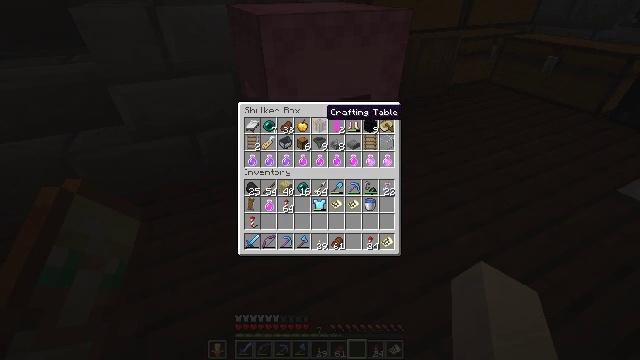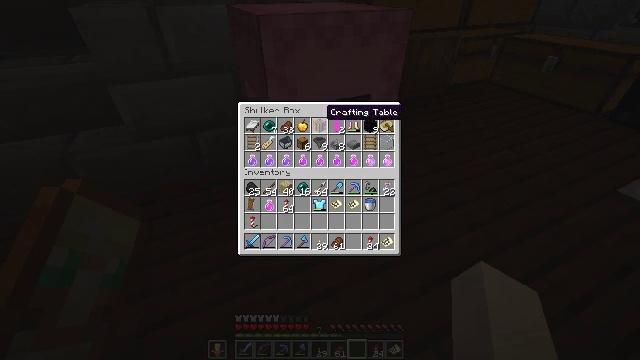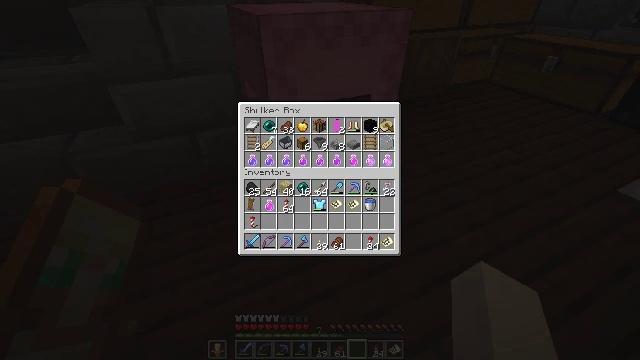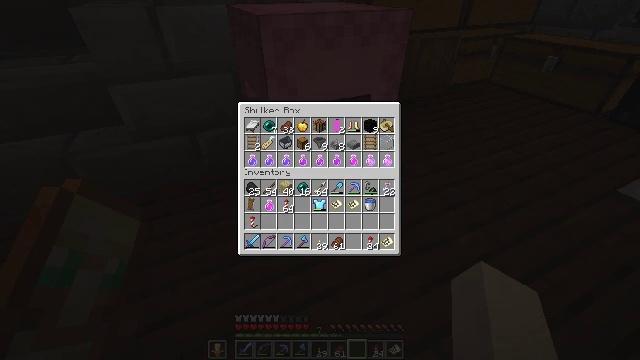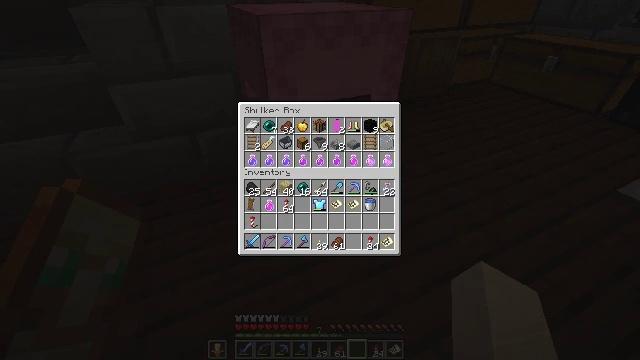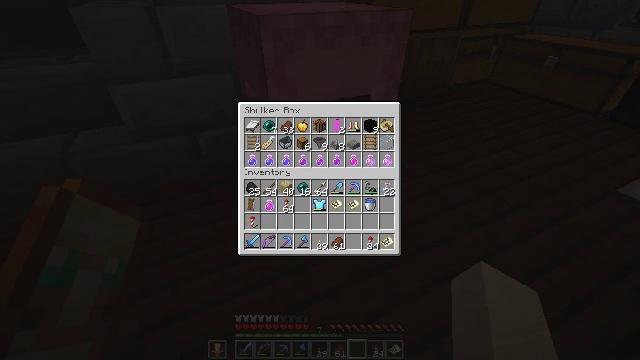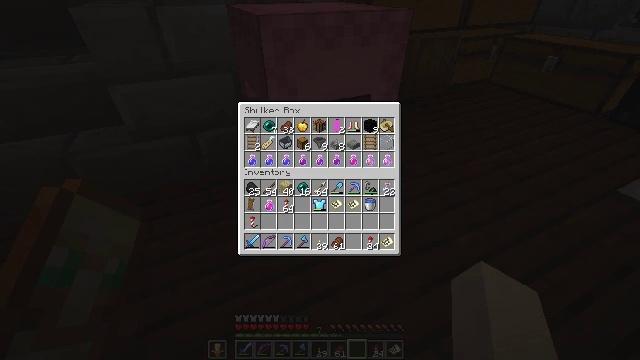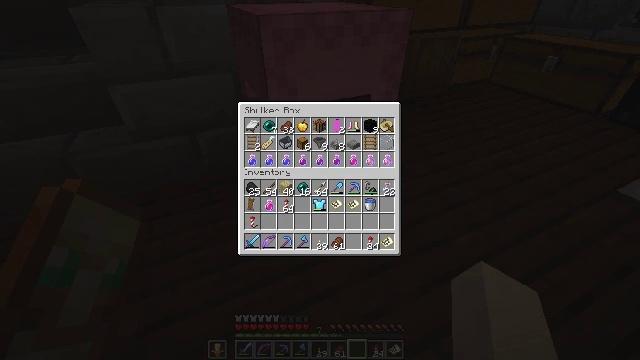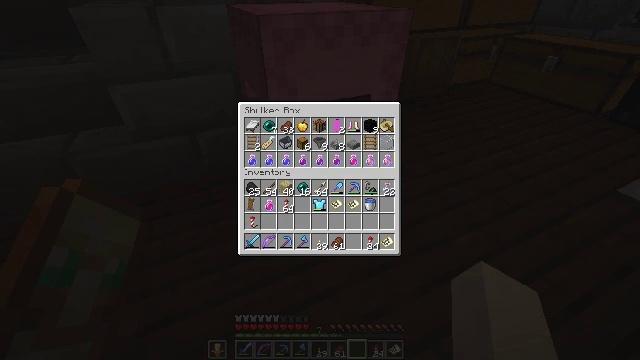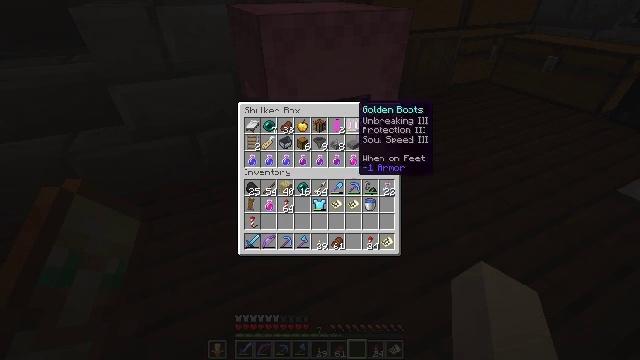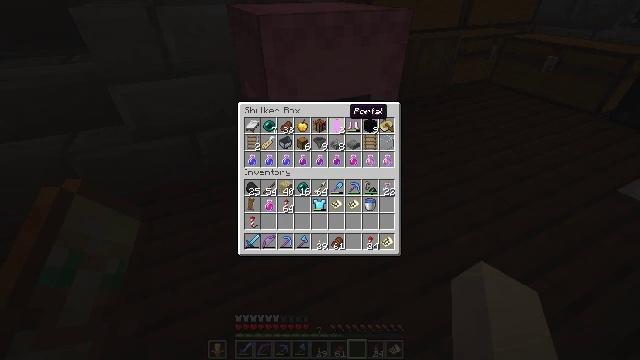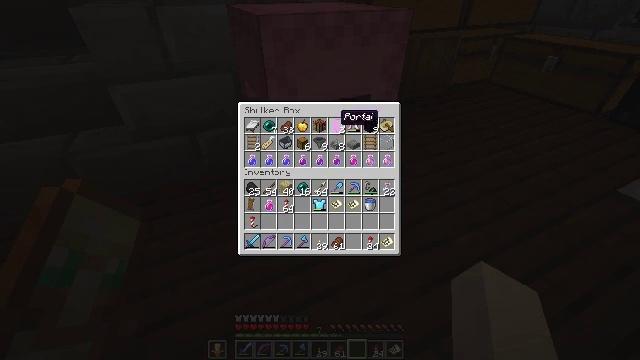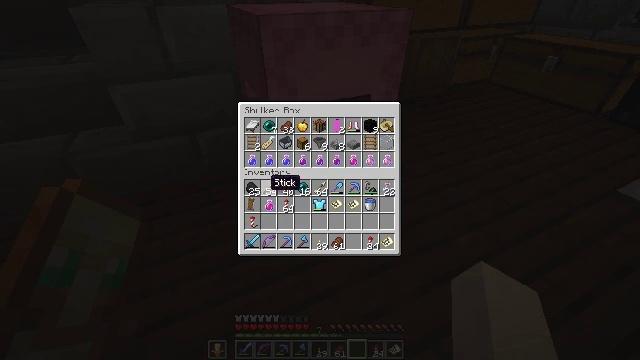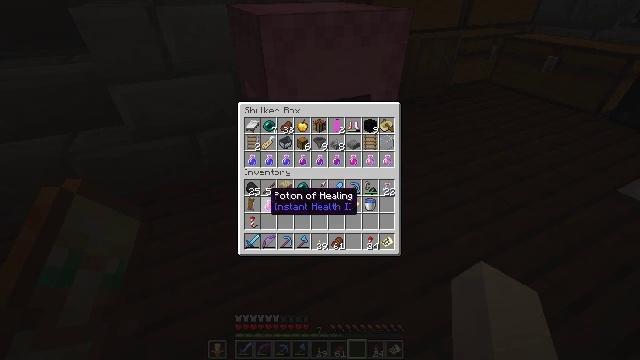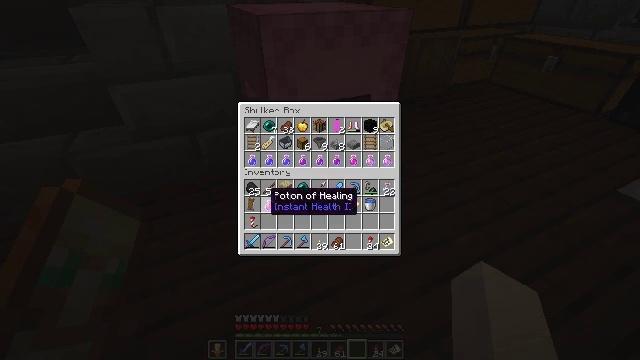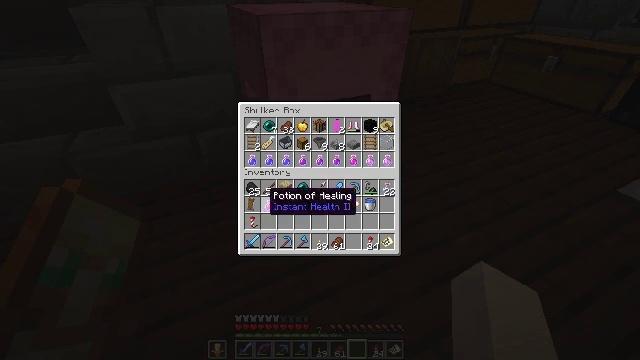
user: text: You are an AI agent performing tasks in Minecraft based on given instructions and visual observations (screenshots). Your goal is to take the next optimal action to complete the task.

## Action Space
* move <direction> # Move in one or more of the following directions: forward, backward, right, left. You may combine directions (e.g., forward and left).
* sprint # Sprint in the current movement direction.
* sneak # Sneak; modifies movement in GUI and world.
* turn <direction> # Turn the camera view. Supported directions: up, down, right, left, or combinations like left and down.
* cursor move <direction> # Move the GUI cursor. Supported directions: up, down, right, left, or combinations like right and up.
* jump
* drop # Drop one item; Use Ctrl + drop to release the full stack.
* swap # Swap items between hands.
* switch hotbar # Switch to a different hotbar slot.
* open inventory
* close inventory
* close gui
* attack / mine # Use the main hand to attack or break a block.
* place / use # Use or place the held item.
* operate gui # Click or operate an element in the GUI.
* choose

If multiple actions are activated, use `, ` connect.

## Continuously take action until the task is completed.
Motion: motion action
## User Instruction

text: Remove the pink shulker box from its place.
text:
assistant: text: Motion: no_op
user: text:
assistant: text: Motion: cursor move right and up
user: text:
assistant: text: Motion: cursor move right
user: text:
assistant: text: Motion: no_op
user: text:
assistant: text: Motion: cursor move left
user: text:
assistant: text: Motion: no_op
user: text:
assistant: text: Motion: no_op
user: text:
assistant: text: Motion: no_op
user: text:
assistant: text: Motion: no_op
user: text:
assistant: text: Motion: cursor move left
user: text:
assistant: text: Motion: cursor move left
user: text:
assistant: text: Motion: cursor move left and down
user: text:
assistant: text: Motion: cursor move down
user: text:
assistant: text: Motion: no_op
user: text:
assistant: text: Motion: no_op
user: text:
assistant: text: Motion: cursor move left
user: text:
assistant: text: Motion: no_op
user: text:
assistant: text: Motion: no_op
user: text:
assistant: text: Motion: no_op
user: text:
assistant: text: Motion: no_op
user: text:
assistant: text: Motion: cursor move right
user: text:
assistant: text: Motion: cursor move right
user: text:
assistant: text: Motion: no_op
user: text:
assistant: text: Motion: no_op
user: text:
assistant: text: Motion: operate gui
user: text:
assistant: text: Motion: no_op
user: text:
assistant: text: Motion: cursor move left
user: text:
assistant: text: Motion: no_op
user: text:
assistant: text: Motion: operate gui
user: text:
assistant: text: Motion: operate gui